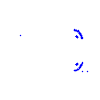
Particle: pion